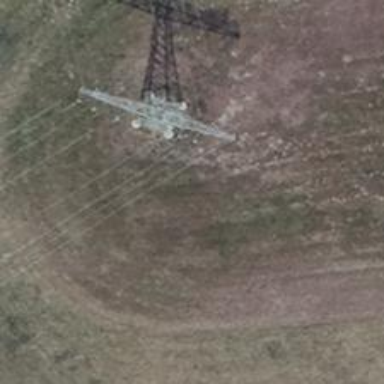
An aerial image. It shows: Power line in the image.